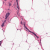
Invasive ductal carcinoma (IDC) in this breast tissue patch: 0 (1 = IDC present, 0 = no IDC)